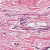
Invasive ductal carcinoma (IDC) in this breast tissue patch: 0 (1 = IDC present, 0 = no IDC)